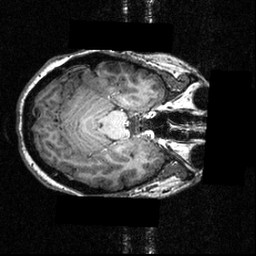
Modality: T1w
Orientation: axial
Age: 20
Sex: female
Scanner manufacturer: siemens
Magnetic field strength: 3.951 T
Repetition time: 1.5 s
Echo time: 0.00335 s